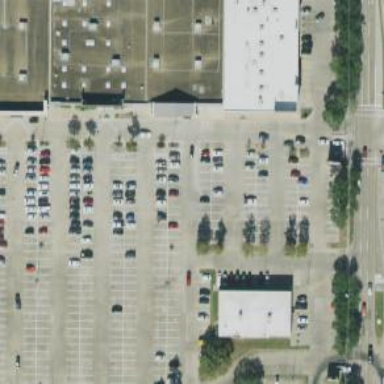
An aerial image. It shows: Parking space.